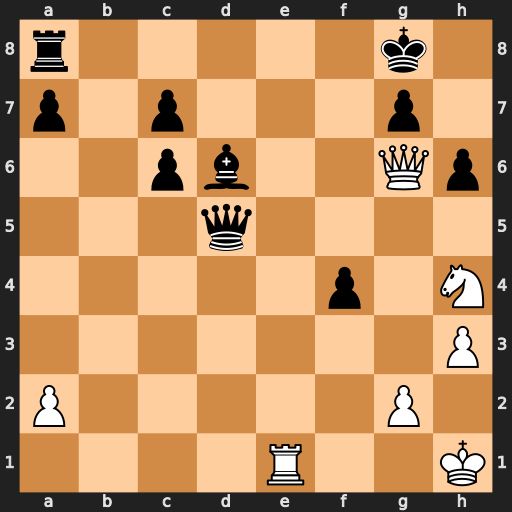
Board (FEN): r5k1/p1p3p1/2pb2Qp/3q4/5p1N/7P/P5P1/4R2K
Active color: w
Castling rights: -
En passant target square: -
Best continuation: Nf5 Qxf5 Qxf5